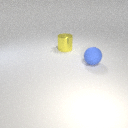
large blue rubber sphere in front of large yellow metal cylinder